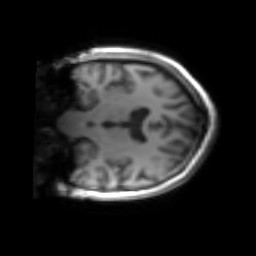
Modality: inplaneT1
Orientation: coronal
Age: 22
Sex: female
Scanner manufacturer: siemens
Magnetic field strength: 3 T
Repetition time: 1.2 s
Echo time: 0.00251 s